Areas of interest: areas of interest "Golf Course"
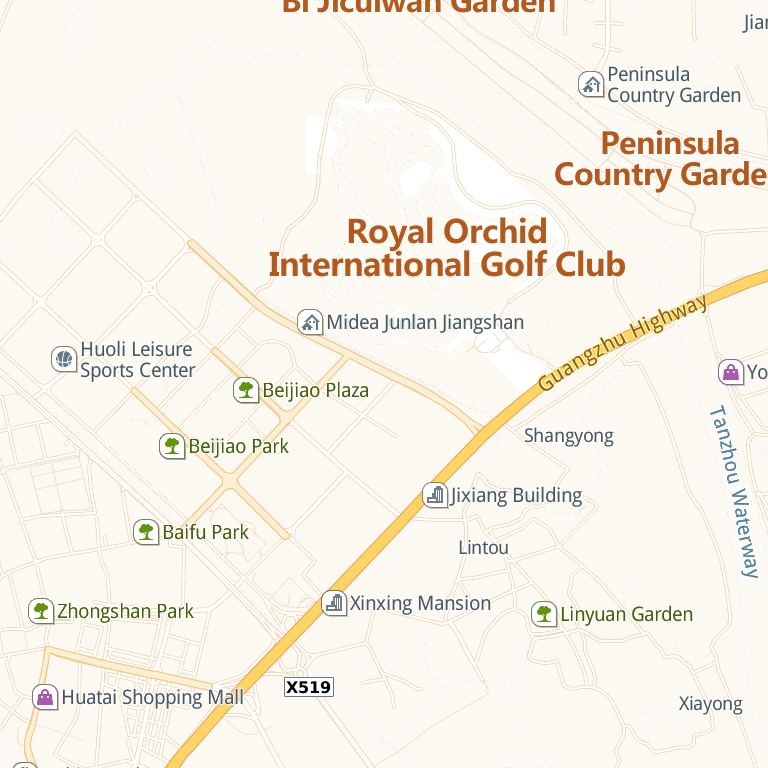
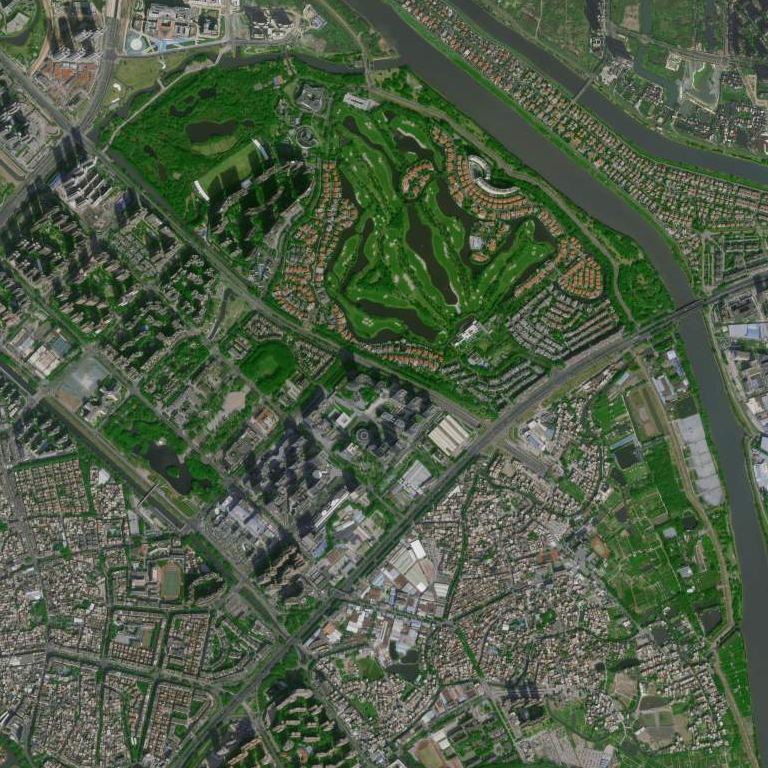